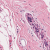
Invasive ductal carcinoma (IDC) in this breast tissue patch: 0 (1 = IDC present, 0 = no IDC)